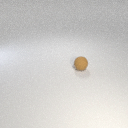
small brown rubber sphere